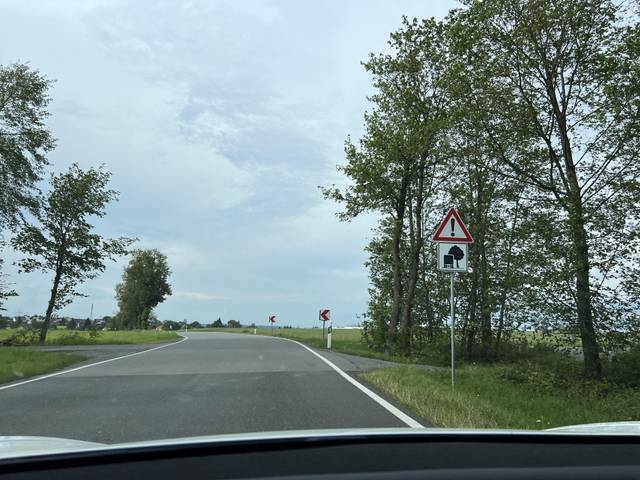
Region: Germany
Coordinates: 50.554, 11.649